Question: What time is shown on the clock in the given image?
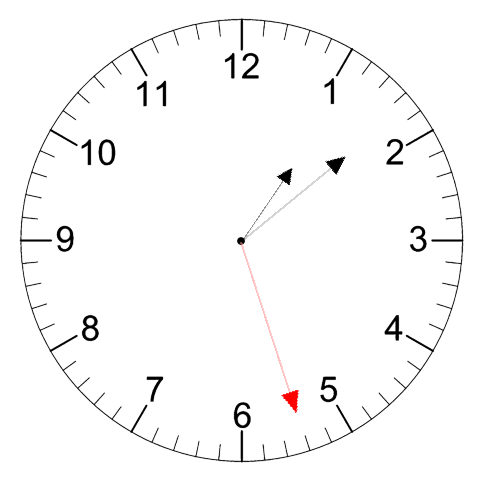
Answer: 01:08:27